Question: I have a page with page buttons that are generated as an unordered list. They are styled so that the page buttons appear as a horizontal row. Because my ul is styled this way, I am having a hard time figuring out how to center it. The is getting its width set to 100% of the div that it's in. The buttons (each in a li) are aligned to the left side of the ul. I need the buttons to be centered in the middle of the div. However, because the ul is 100% width, I can't center the ul (in a sense, it already is centered). I'm not sure how to get the li's to center inside the ul; setting position on the li's to absolute doesn't work because then all of them get put in the same place, overlapping each other.
It would be fine if I could set the width of the ul to exactly that of its contents and then center the ul on the page, but I can't set the ul to a constant width because the width changes depending on how many pages there are; some searches result in 40 page, while other have only 1 page. What I really need is to get the ul to automatically fit to the width of the page buttons, but I don't know how to do that.
<URL>
the code:
'''
<div class="SearchResults">
<div class="Event">
<div class="">
<h3>
<a href="/faculty-and-research/faculty-directory/detail/?id=41432">
This is an example of a search result that is loaded on the page. This is the full width of the content box; the page buttons should be centered under this box
</a>
</h3>
<span> </span>
</div>
</div>
<div class="searchpagination">
<ul>
<li><a href="/WebAssets/Templates/EventSearchResults.aspx?page=8&q=&filters=&after=10%2f06%2f2014&before=10%2f31%2f2014" class="pageNavigator"><i class='fa fa-caret-left'></i></a></li>
<li><a href="/WebAssets/Templates/EventSearchResults.aspx?page=1&q=&filters=&after=10%2f06%2f2014&before=10%2f31%2f2014" class="">1</a></li>
<li><a href="/WebAssets/Templates/EventSearchResults.aspx?page=2&q=&filters=&after=10%2f06%2f2014&before=10%2f31%2f2014" class="">2</a></li>
<li><a href="/WebAssets/Templates/EventSearchResults.aspx?page=3&q=&filters=&after=10%2f06%2f2014&before=10%2f31%2f2014" class="active">3</a></li>
<li><a href="/WebAssets/Templates/EventSearchResults.aspx?page=...&q=&filters=&after=10%2f06%2f2014&before=10%2f31%2f2014" class="dots">...</a></li>
<li><a href="/WebAssets/Templates/EventSearchResults.aspx?page=40&q=&filters=&after=10%2f06%2f2014&before=10%2f31%2f2014" class="">40</a></li>
<li><a href="/WebAssets/Templates/EventSearchResults.aspx?page=10&q=&filters=&after=10%2f06%2f2014&before=10%2f31%2f2014" class="pageNavigator"><i class='fa fa-caret-right'></i></a></li>
</ul>
</div>
</div>
'''
EDIT: I added a red border to the div and a blue border to the ul. You can see that the ul is taking the whole width of the div, so centering the ul itself doesn't do anything because it's already centered... what needs to be centered is the boxes inside the ul

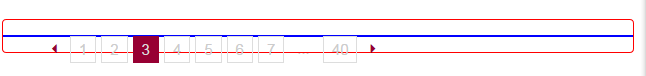
Answer: add to ul display:inline-block, and set for .searchpagination text-align:center;